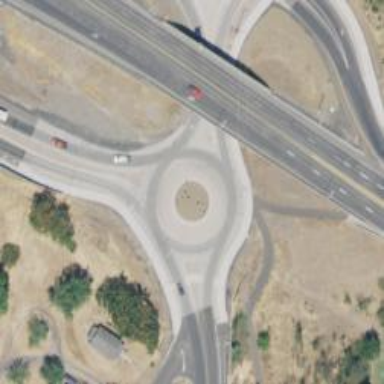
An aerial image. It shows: Roundabout on primary highway.